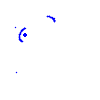
Particle: proton